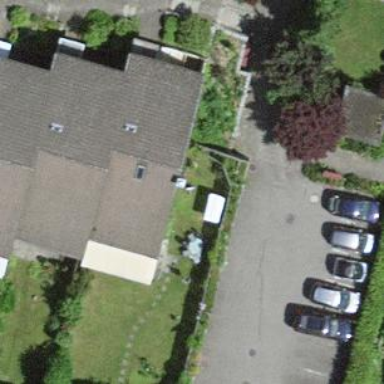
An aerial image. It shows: View of roof of building.